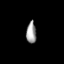
Tissue: lung
Cell type: Epithelial cells
Senescence score: 0.132
Nuclear area (px): 214
Mean DAPI intensity: 155.154